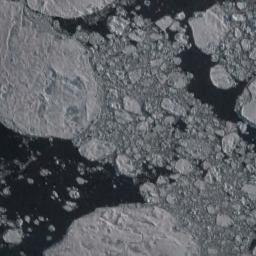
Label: sea_ice